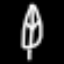
Label: leaf